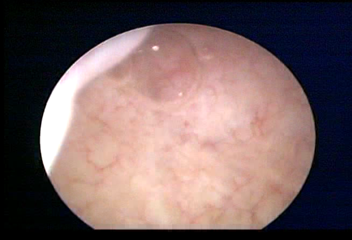
Modality: WLC
Class: Foreign bodies
Subclass: AirBubble
Bladder cancer association: No
Annotated structures: Air bubble